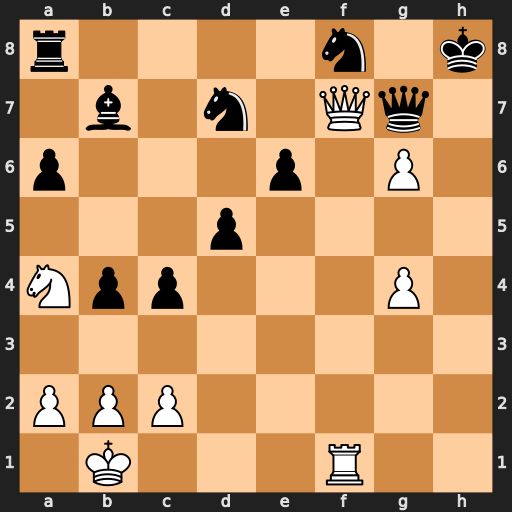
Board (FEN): r4n1k/1b1n1Qq1/p3p1P1/3p4/Npp3P1/8/PPP5/1K3R2
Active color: w
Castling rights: -
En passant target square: -
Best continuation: Rh1+ Nh7 Rxh7+ Qxh7 Qxh7#